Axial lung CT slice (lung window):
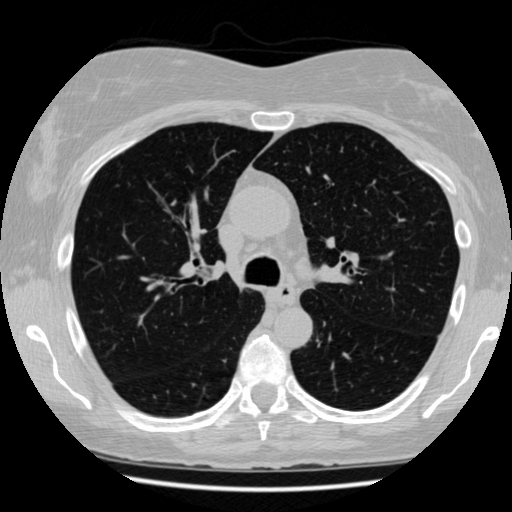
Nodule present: no